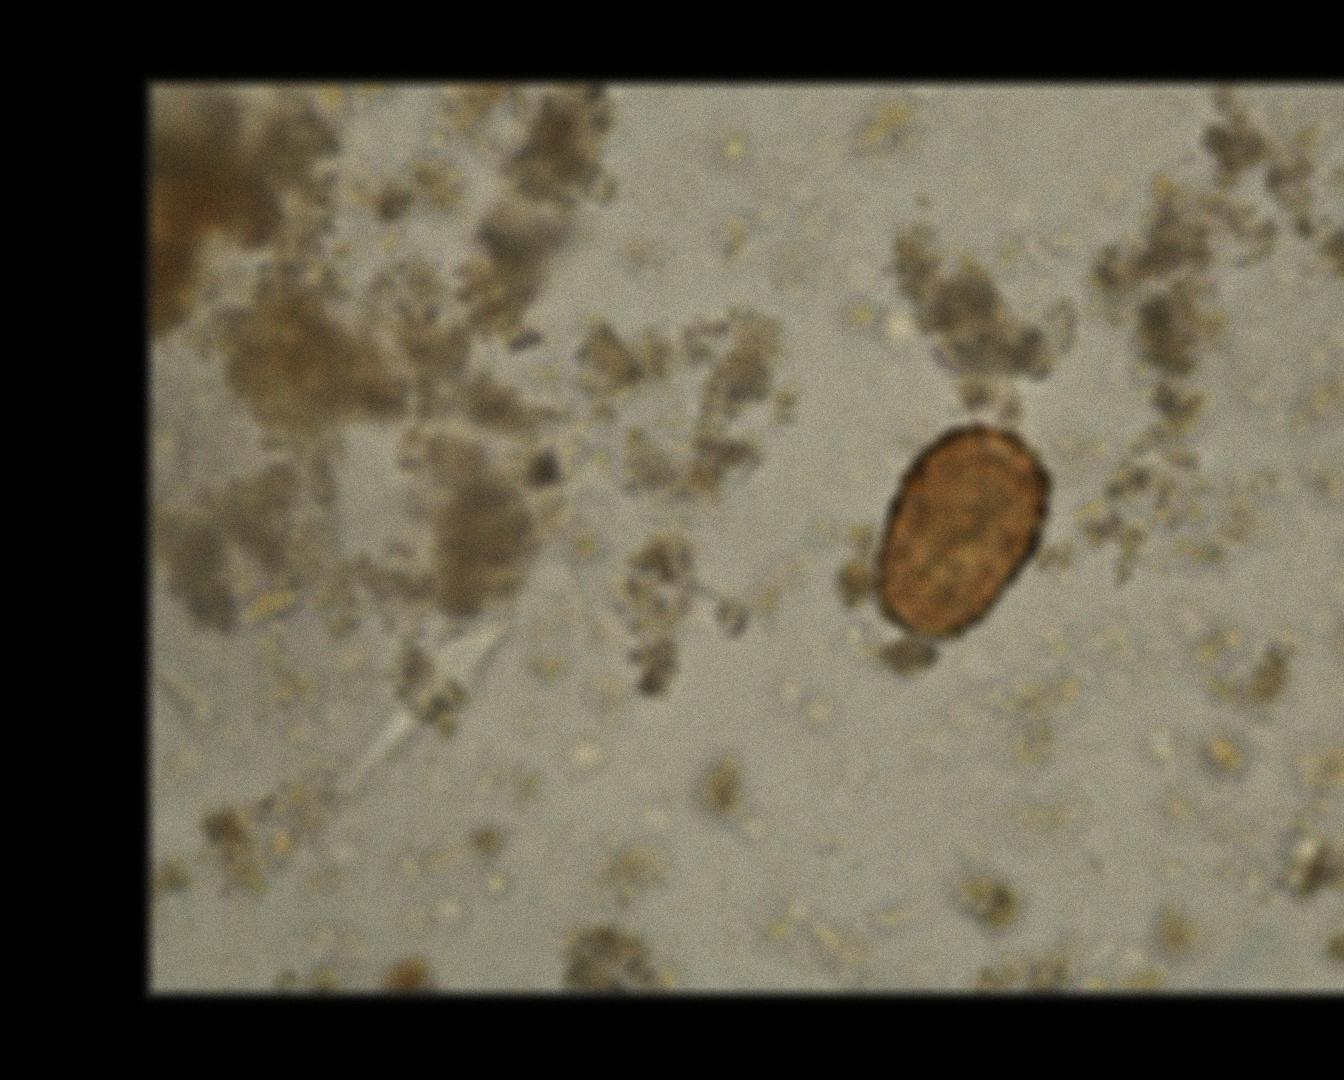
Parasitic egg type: Ascaris lumbricoides